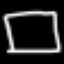
Label: square